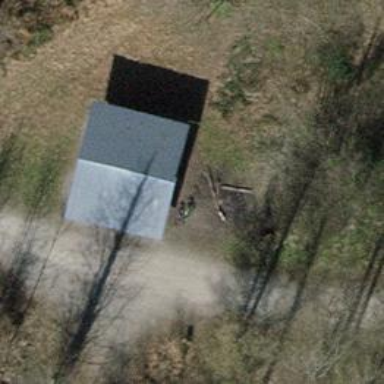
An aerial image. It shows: Picnic shelter amenity.